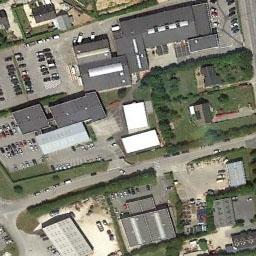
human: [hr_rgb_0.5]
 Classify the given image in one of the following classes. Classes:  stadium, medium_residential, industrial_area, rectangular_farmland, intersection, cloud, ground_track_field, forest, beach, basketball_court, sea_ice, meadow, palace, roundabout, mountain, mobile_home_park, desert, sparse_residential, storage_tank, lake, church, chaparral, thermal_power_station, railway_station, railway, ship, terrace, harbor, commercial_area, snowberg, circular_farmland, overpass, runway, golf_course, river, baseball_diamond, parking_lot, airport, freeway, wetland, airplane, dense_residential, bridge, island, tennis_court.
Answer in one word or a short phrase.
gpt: industrial_area